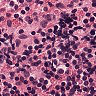
Metastatic tissue present: no